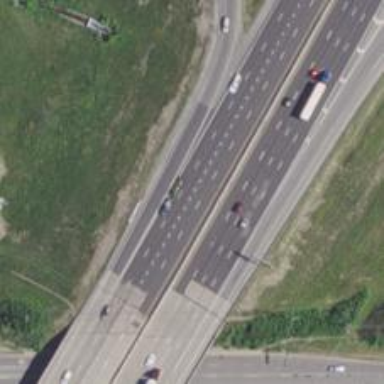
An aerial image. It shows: Asphalt motorway with embankment.